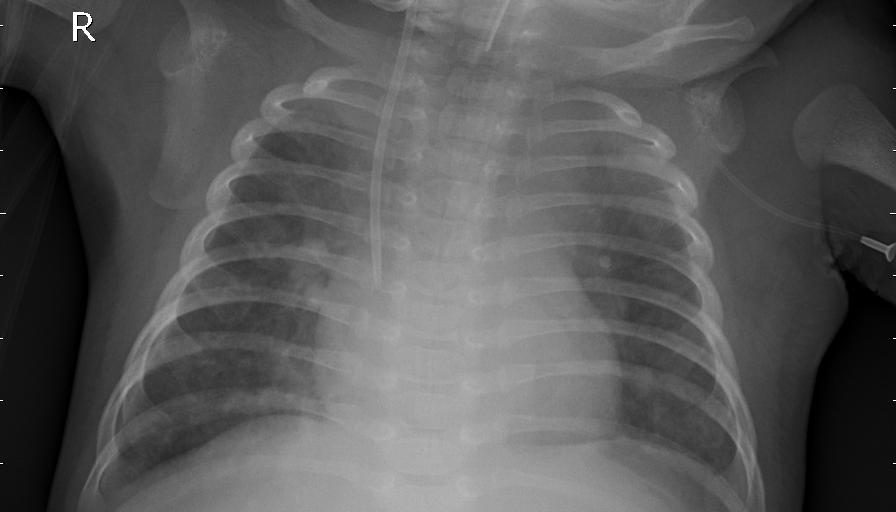
Diagnosis: PNEUMONIA